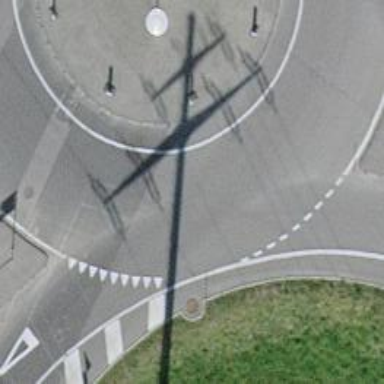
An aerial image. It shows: Roundabout on primary highway.